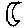
Label: moon